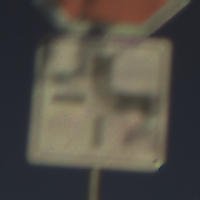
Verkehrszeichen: VerlaufVorfahrtsstrasse4
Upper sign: Stop
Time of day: SunriseSunset
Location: Outdoor (Nature)
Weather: Clear
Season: NotSpecified
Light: Natural